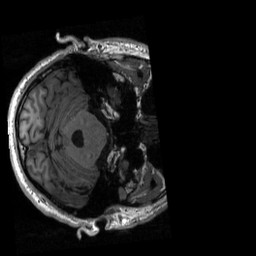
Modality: T1w
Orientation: axial
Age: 33
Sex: male
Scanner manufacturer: siemens
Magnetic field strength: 3 T
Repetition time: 2.3 s
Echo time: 0.00298 s